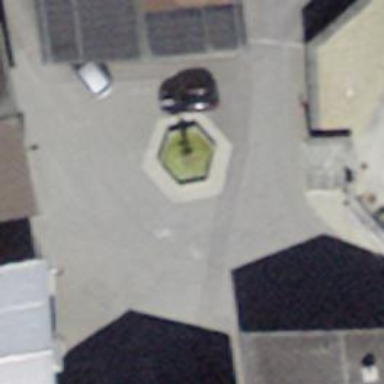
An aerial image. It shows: Beautiful fountain.